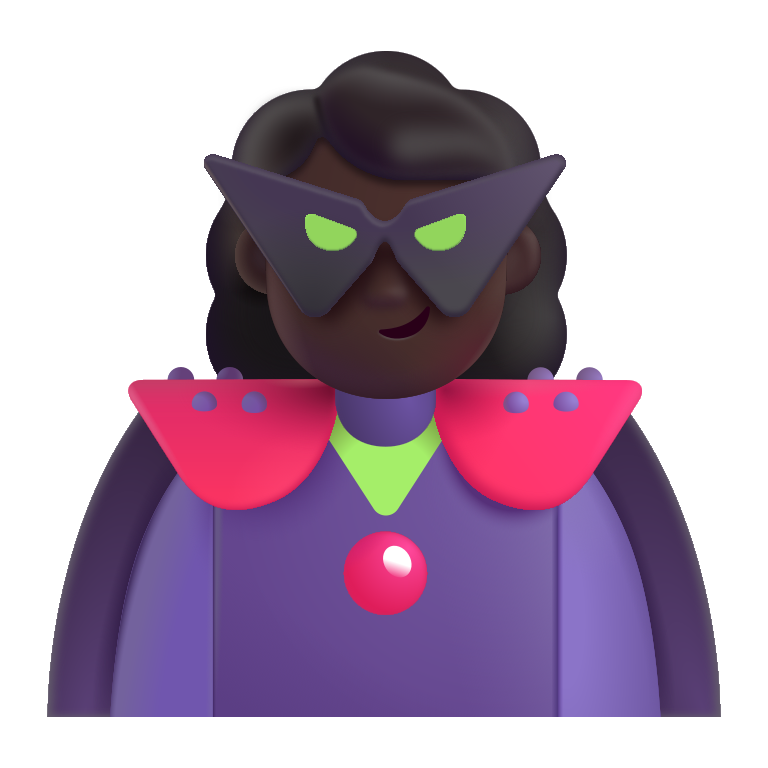
woman supervillain color dark